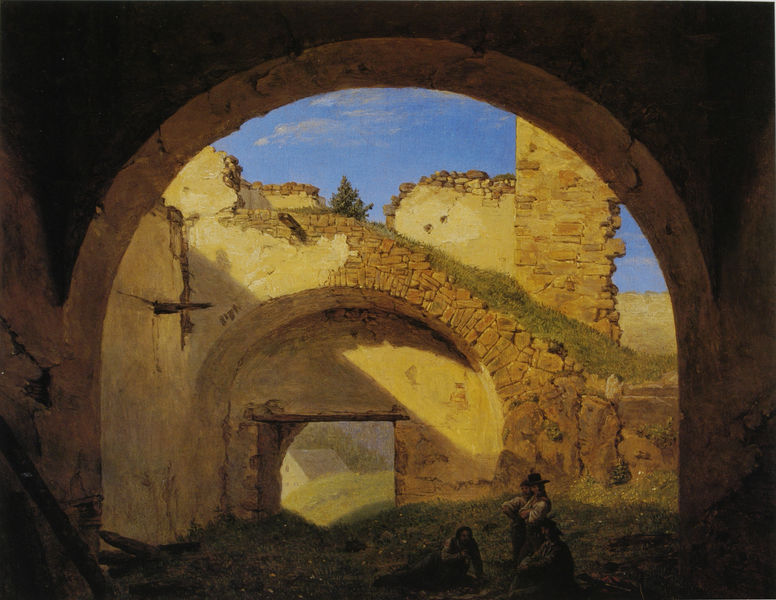
Titel: Das Frühstück in der Burgruine Klamm bei Schottwien
Künstler: Ferdinand Georg Waldmüller
Standort: Wien
Institution: Niederösterreichisches Landesmuseum
Schlagwörter: baum, blau, dunkel, gemälde, gruppe, himmel, mann, schatten, wolken, frauen, gelb, grün, landschaft, menschen, ocker, sand, sitzen, abend, blumen, braun, fenster, frau, hell, hintergrund, holz, hut, licht, männer, tür, vordergrund, weiss, dach, gras, haus, wiese, wolke, malerei, wand, architektur, mensch, stehen, stein, steine, öl, gräser, natur, busch, kirche, sonne, boden, paar, personen, turm, sommer, liegen, bogen, italien, süden, warm, mauer, ziegel, hof, rast, figuren, romantik, treppe, balken, durchgang, tor, bögen, wände, verfall, innenhof, ruine, durchblick, gemalt, torbogen, heiss, ruinen, rom, gemäuer, putz, quader, seitenschiff, sonnenschein, riß, bau, bruchstein, buam, lagerung, verputz, verschüttet, bauwerk, paare, eingagn, steinbau, runie, olken, architetkru, üte, ht, wärmr